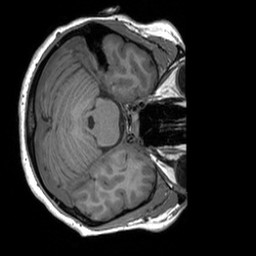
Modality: T1w
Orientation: axial
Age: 26
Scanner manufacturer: siemens
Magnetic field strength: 3 T
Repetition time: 1.9 s
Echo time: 0.00252 s